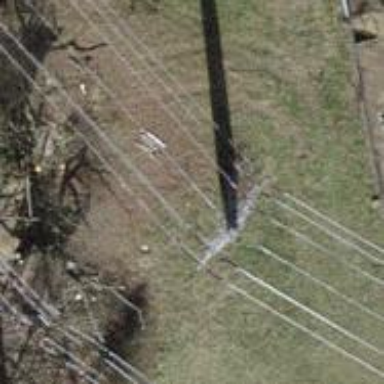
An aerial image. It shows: Concrete power pole.